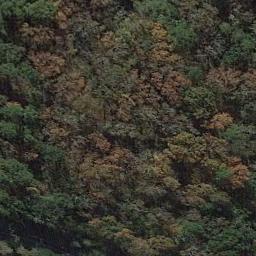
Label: forest